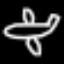
Label: airplane